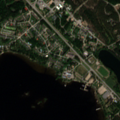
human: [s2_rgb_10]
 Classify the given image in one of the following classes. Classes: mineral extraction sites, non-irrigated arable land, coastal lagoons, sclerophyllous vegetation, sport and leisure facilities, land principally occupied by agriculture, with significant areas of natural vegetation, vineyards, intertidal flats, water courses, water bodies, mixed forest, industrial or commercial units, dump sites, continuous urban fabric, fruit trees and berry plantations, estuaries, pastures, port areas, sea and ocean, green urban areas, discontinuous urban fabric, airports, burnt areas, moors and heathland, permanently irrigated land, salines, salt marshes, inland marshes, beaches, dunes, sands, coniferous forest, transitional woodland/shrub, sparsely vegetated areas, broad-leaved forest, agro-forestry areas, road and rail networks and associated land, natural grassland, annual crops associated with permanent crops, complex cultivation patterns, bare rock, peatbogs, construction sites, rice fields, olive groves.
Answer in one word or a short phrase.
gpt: discontinuous urban fabric, industrial or commercial units, land principally occupied by agriculture, with significant areas of natural vegetation, coniferous forest, mixed forest, water bodies